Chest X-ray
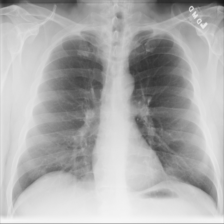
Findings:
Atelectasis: negative
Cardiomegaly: negative
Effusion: negative
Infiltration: negative
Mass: negative
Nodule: negative
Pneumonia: negative
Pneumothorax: negative
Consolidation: negative
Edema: negative
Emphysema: negative
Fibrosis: negative
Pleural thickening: negative
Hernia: negative